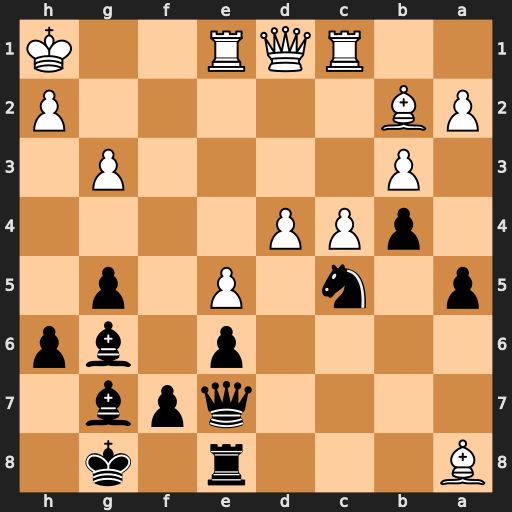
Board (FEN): B3r1k1/4qpb1/4p1bp/p1n1P1p1/1pPP4/1P4P1/PB5P/2RQR2K
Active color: b
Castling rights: -
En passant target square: -
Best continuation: Nd3 Qf3 g4 Qg2 Nxb2